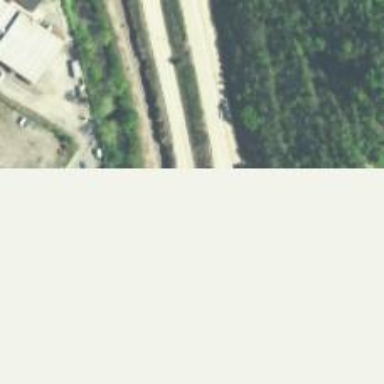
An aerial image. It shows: Motorway junction.